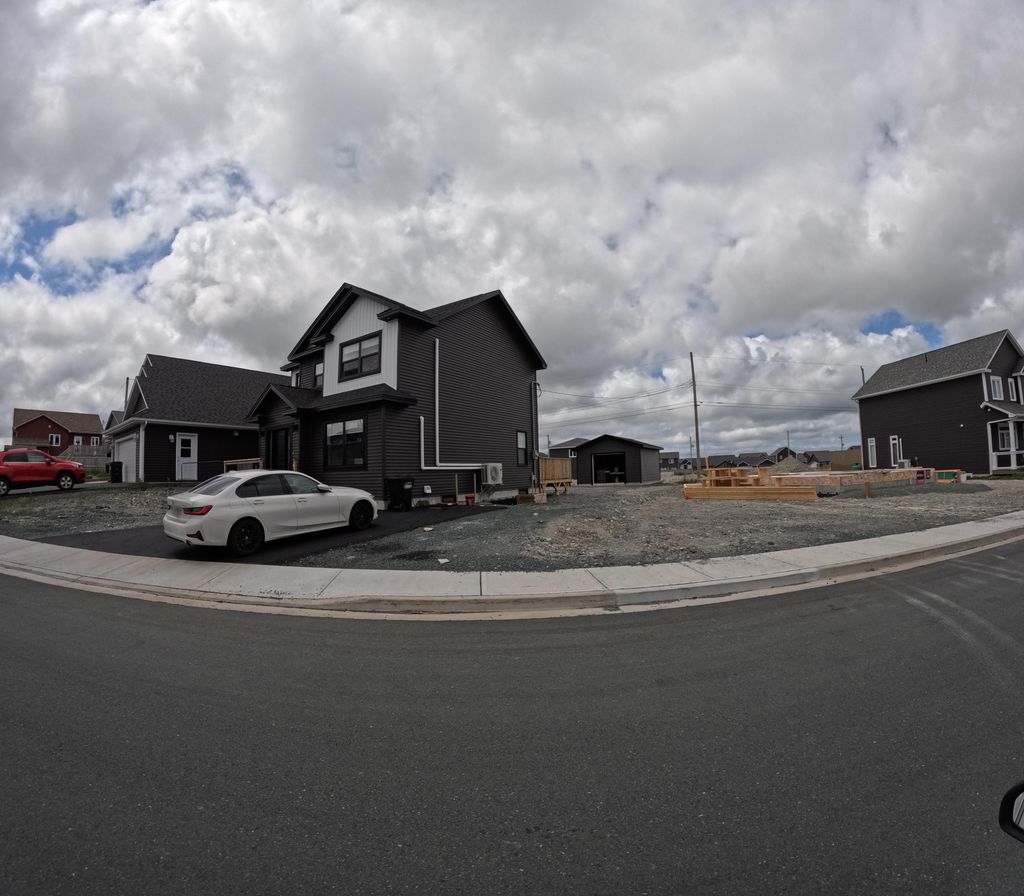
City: st_johns